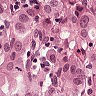
Metastatic tissue present: yes